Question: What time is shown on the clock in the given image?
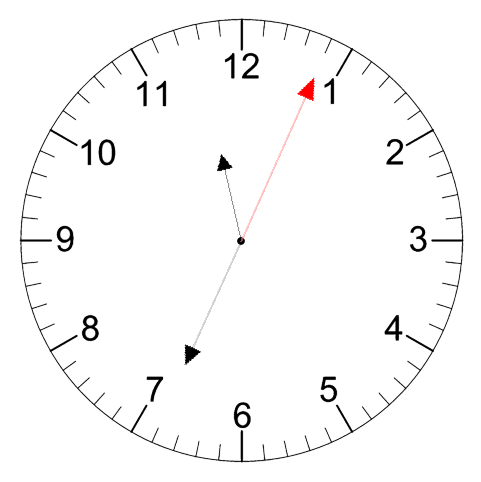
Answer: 11:34:04